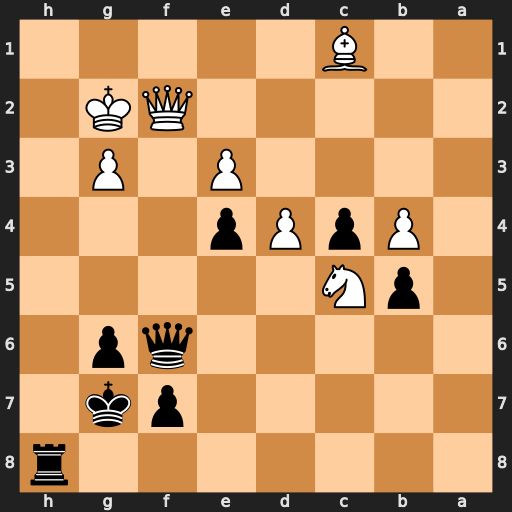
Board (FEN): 7r/5pk1/5qp1/1pN5/1PpPp3/4P1P1/5QK1/2B5
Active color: b
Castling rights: -
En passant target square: -
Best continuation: Rh2+ Kxh2 Qxf2+